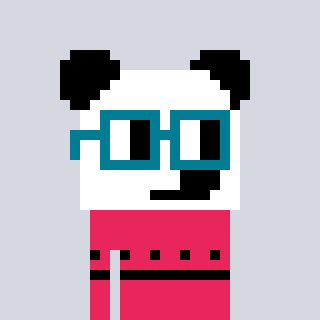
a pixel art character with square dark green glasses, a panda-shaped head and a redpinkish-colored body on a cool background